Question: I have the following code which picks up duplicate rows, however I can not get the code to highlight the duplicates in bold as well as deleting them at the same time.
'''
Public Sub ProcessData()
Const TEST_COLUMN As String = "A" '<=== change to suit
Dim i As Long
Dim iLastRow As Long
Dim rng As Range
With ActiveSheet
iLastRow = .Cells(.Rows.Count, TEST_COLUMN).End(xlUp).Row
For i = 1 To iLastRow
If .Evaluate("SUMPRODUCT(--(A" & i & ":A" & iLastRow & "=A" & i & ")," & _
"--(D" & i & ":D" & iLastRow & "=D" & i & ")," & _
"--(F" & i & ":F" & iLastRow & "=F" & i & ")," & _
"--(J" & i & ":J" & iLastRow & "=J" & i & ")," & _
"--(K" & i & ":K" & iLastRow & "=K" & i & "))") > 1 Then
If rng Is Nothing Then
Set rng = .Cells(i, "A").Resize(, 11)
Else
Set rng = Union(rng, .Cells(i, "A").Resize(, 11))
End If
End If
Next i
**If Not rng Is Nothing Then rng.Delete.font.bold = true**
End With
'''
End Sub
the example of the dataset and desired output can be seen in the following downloadable link below:
<URL>
any help would be very much appreciated. Thank you.
to clarify, this is how it should look like, just that input shall be deleted and the bold highlighting should appear in the output section:

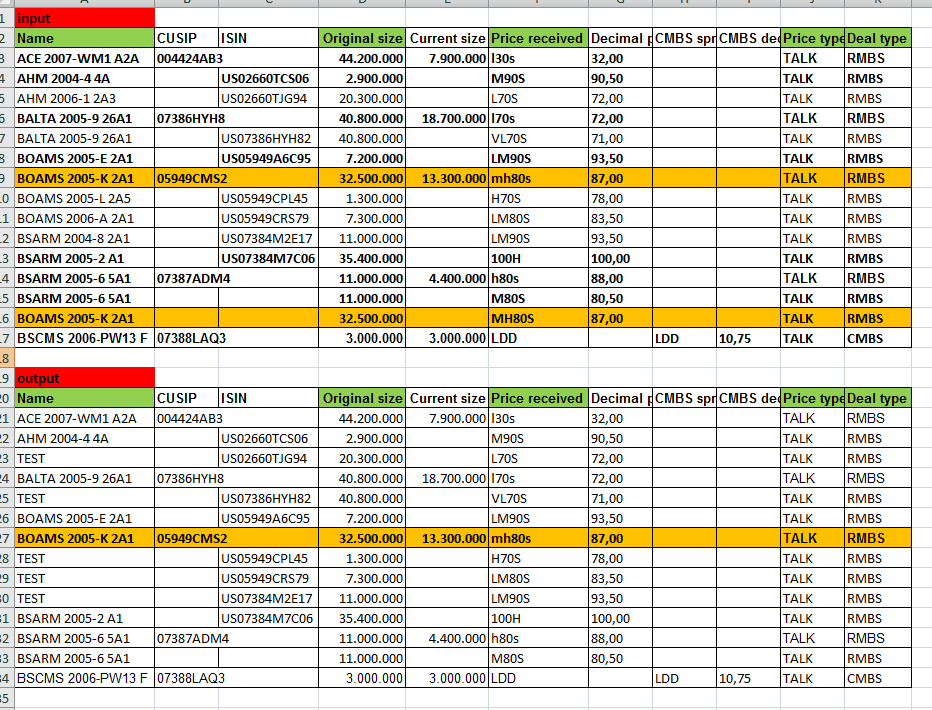
Answer: Instead of '**If Not rng Is Nothing Then rng.Delete.font.bold = true**' use the following:
'''
If Not rng Is Nothing Then
with rng
.Offset(.Areas(.Areas.Count).Rows(.Areas(.Areas.Count).Rows.Count).Row + 1).Font.Bold = True
.Delete
end with
End If
'''
How this works?
Well, you could have setup the bold indicator while testing for duplicates, however you took a different approach, which does not allow that.
So, your 'rng' is a multiarea selection.
You have to get to the last area, then to the last row of that area, and then retrieve the actual row you're in. Then add +1 for the space between. Now you know how many rows are covered by the input section + the gap to the output and you offset your selection by this count onto the output section.
However, there might be complications, depenting on your input/output - I tested this briefly on your example - worked. Still, I think it would be better to use a different kind of loop & duplicate detection.